Question: Count the number of objects in the diagram.
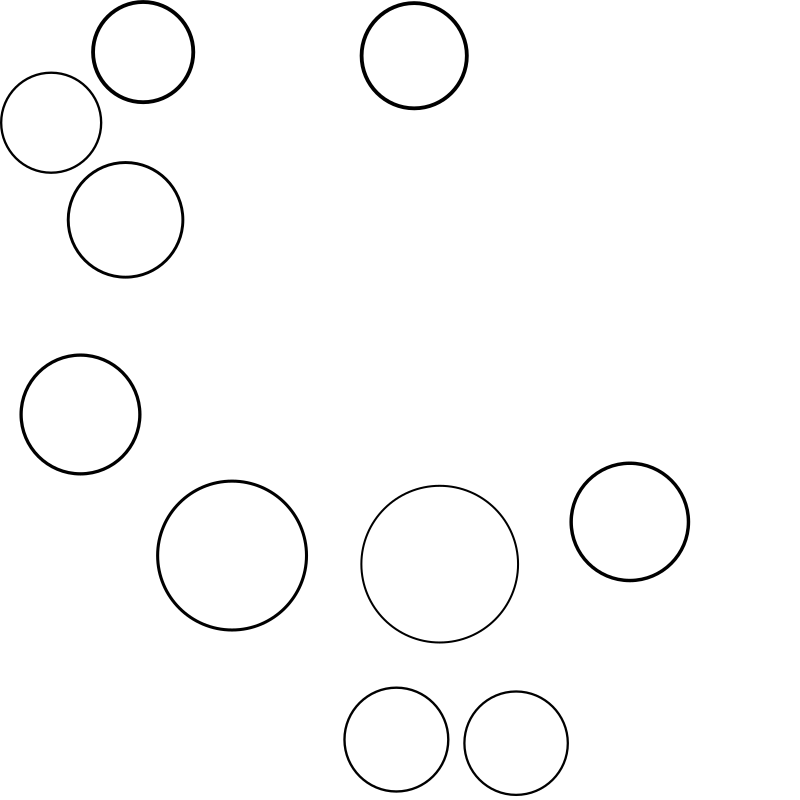
Answer: 10